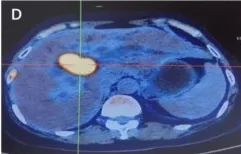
Representative MRI imaging and PET-CT maps at the end of 8 cycles of combination therapy. (D) Increased 18F-FDG metabolism of the mass is seen on PET-CT of the liver tumor before combination therapy.
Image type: radiology (pet)